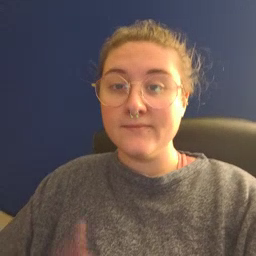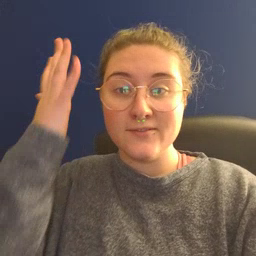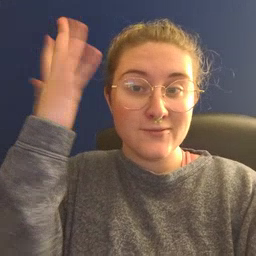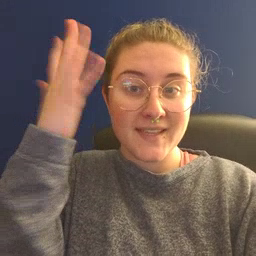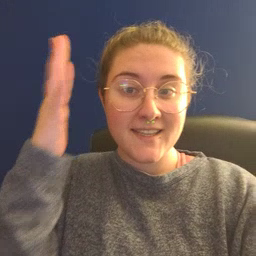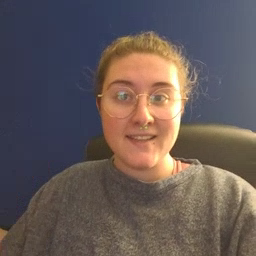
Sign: tree